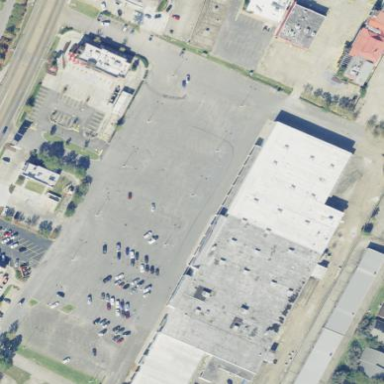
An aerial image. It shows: Retail area.